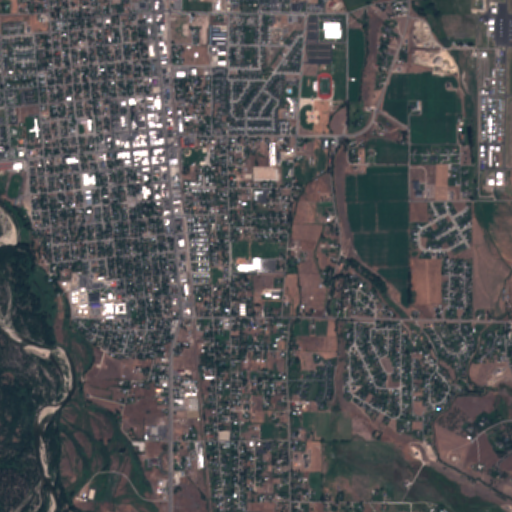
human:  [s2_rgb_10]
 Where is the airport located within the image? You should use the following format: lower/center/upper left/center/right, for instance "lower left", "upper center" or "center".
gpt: The airport is located in the upper right of the image.
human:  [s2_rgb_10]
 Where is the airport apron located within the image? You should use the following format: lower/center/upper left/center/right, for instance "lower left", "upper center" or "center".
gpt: The airport apron is located in the upper right of the image.
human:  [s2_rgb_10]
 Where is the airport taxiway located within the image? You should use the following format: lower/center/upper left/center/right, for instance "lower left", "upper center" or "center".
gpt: The airport taxiway is located in the upper right of the image.
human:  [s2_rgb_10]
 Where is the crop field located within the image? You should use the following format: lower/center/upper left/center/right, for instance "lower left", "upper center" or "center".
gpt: The crop field is located in the upper right of the image.
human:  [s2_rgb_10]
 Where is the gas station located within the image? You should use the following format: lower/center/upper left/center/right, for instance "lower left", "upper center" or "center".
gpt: The gas station is located in the center of the image.
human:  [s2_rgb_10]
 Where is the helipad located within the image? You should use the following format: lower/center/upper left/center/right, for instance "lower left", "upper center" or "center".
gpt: The helipad is located in the lower left of the image.
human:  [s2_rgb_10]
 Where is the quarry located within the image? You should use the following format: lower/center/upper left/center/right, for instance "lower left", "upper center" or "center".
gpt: The quarry is located in the upper right of the image.
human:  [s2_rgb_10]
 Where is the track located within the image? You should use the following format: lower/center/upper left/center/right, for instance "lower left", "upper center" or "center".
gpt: The track is located in the center left of the image.
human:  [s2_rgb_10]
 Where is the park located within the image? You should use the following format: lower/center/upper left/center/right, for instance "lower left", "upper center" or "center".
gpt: There is no park in the image.